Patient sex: M
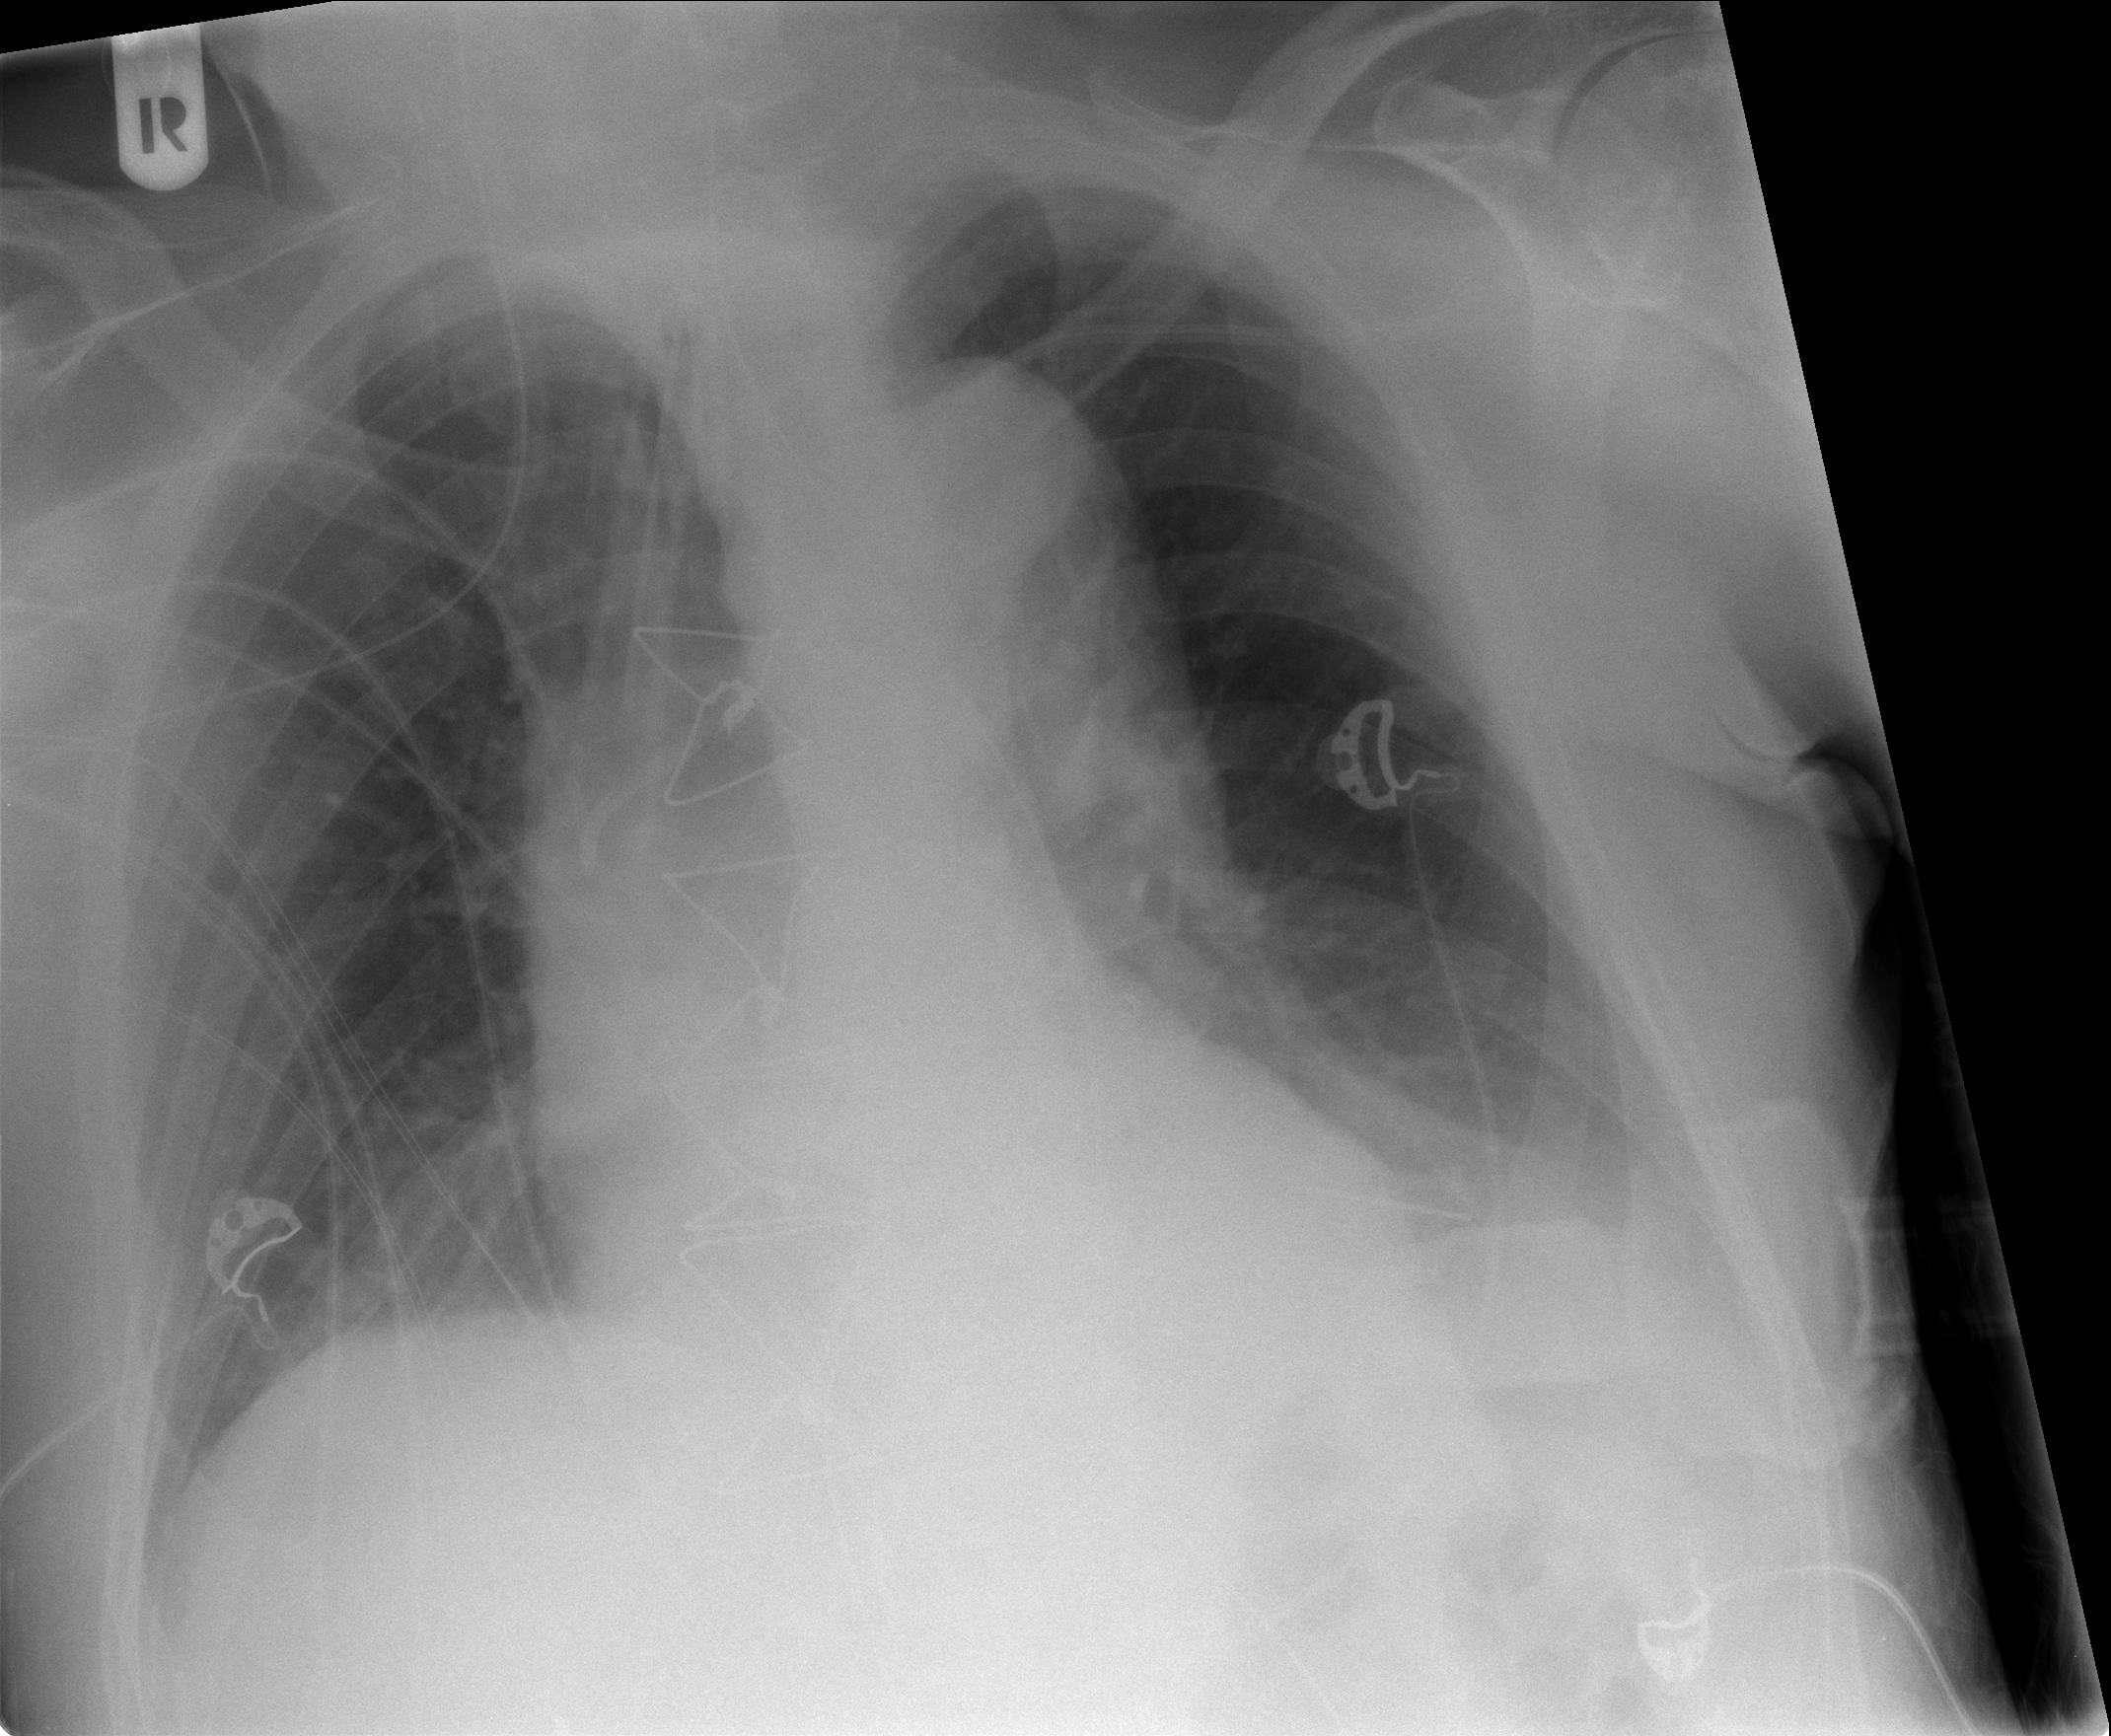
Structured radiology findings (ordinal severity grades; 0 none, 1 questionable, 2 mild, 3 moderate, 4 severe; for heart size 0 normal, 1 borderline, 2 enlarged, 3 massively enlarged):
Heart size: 2
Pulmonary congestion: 0
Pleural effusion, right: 0
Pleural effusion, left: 2
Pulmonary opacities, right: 0
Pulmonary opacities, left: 0
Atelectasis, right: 0
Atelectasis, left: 2